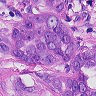
Metastatic tissue present: yes